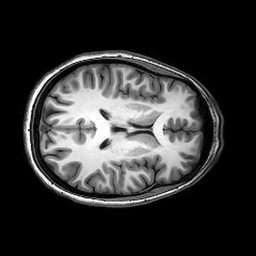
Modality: T1w
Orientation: axial
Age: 21
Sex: female
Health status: healthy
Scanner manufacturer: philips
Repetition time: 0.008302 s
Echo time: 0.00383 s